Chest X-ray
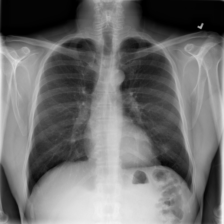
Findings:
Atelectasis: negative
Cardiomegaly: negative
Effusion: negative
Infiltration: negative
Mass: negative
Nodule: negative
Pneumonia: negative
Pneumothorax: negative
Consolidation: negative
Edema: negative
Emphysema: negative
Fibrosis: negative
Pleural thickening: negative
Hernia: negative